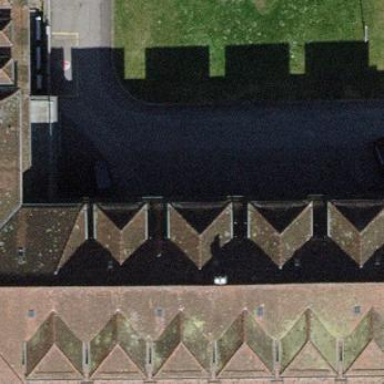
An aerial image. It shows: Beige college building with hipped roof.